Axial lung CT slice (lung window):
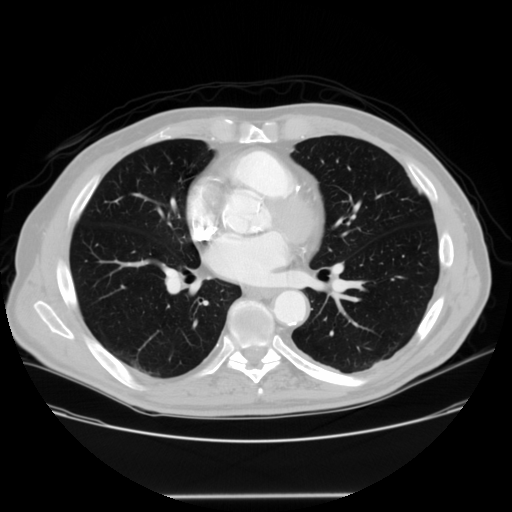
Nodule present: no